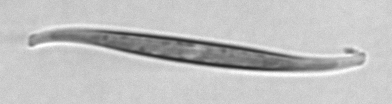
Label: Pleurosigma